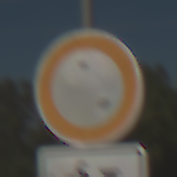
Verkehrszeichen: VerbotFahrzeugeAllerArt
Zusatzzeichen unten: EinspurigeFahrzeugeFrei2
Umgebung: Outdoor, Special
Tageszeit: MorningAfternoon
Wetter: Clear
Licht: Natural
Jahreszeit: NotSpecified
Kontrast: HighContrast